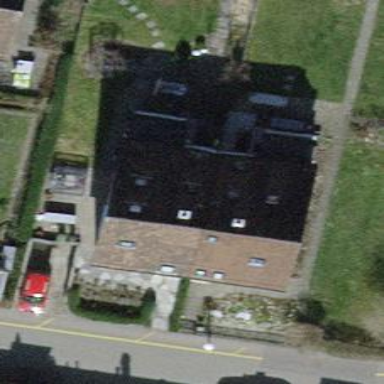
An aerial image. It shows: Building with tile roof.